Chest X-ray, AP view. Patient: 58 years old, sex M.
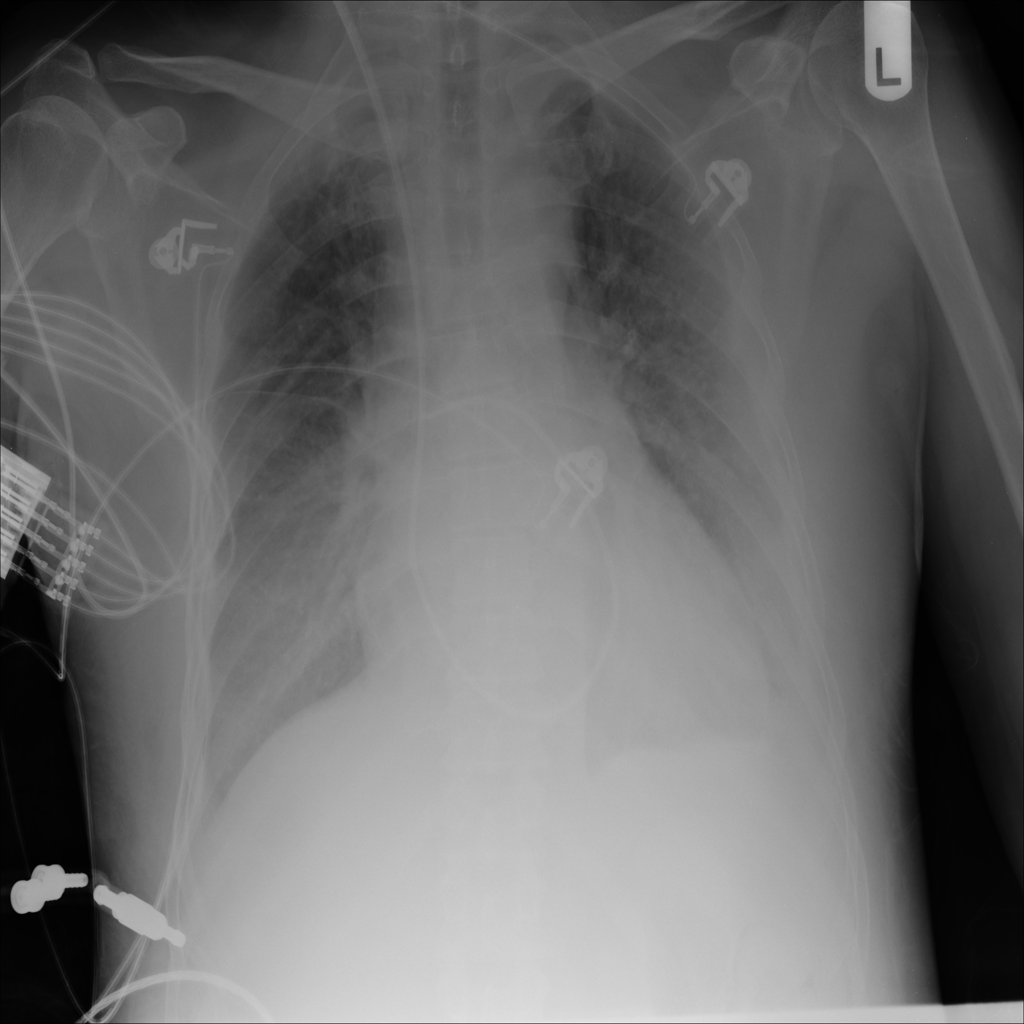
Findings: Edema, Infiltration